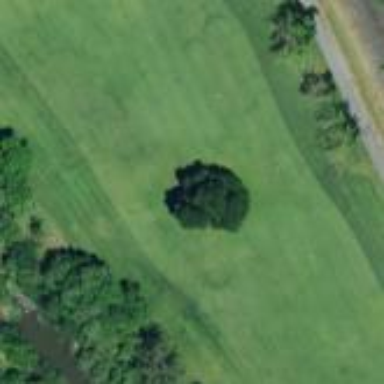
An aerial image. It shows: Golf fairway surrounded by grass.